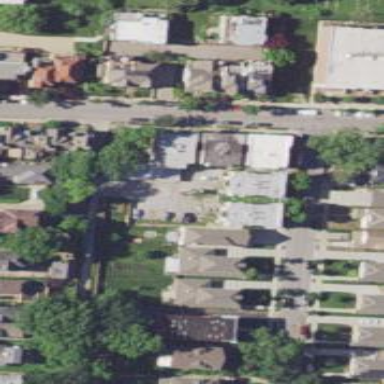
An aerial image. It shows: Neighborhood.